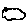
Label: cloud